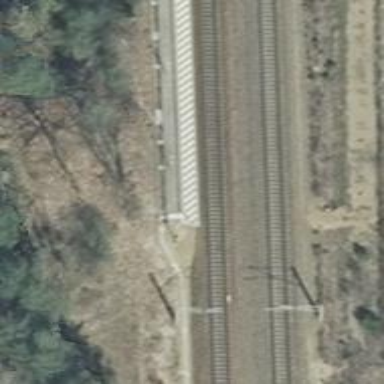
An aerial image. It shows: Railway signal.